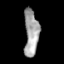
Tissue: skin
Cell type: Fibroblasts
Senescence score: 0.6956
Nuclear area (px): 655
Mean DAPI intensity: 163.406